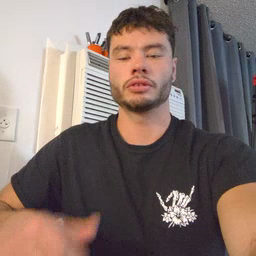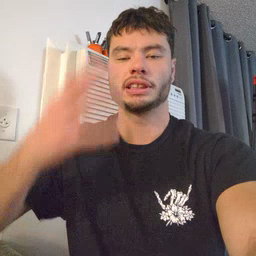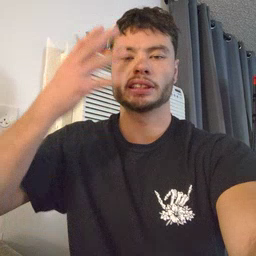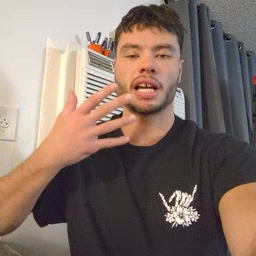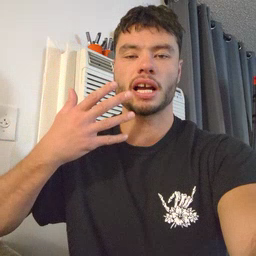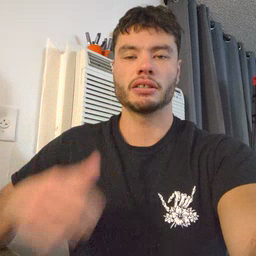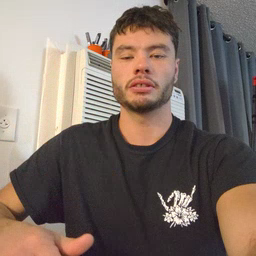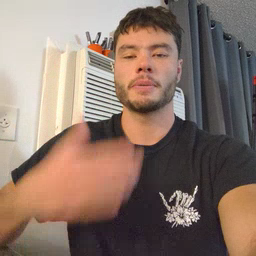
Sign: sad